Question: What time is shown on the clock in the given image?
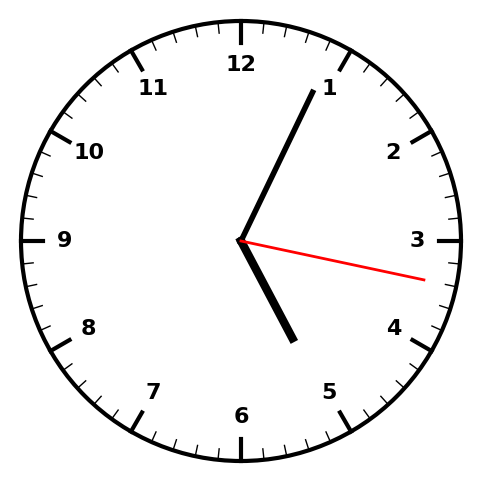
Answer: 05:04:17